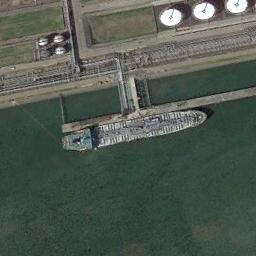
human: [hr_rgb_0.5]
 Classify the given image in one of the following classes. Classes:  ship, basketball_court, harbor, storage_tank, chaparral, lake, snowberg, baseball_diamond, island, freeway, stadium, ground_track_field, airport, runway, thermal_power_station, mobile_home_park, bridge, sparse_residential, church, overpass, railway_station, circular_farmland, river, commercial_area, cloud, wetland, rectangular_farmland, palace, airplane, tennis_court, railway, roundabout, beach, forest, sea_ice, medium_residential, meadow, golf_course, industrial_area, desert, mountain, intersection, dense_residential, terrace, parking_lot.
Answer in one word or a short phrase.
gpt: ship